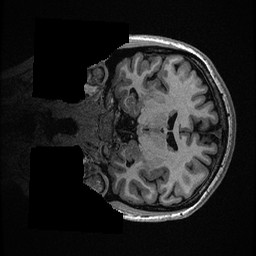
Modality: T1w
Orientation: coronal
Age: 26
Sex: female
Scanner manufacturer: ge
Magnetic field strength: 3 T
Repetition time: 0.006952 s
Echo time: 0.00292 s